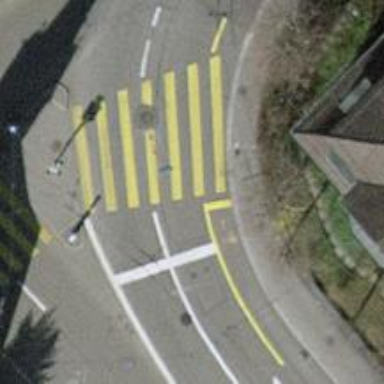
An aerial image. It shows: Kerb barrier.